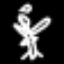
Label: angel